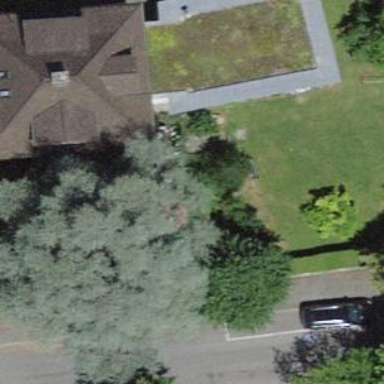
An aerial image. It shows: Hipped roof on apartment building.